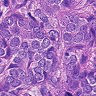
Metastatic tissue present: yes